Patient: sex F, age 51
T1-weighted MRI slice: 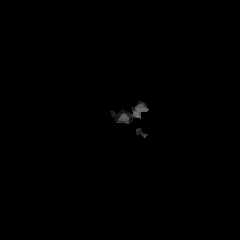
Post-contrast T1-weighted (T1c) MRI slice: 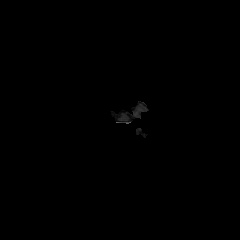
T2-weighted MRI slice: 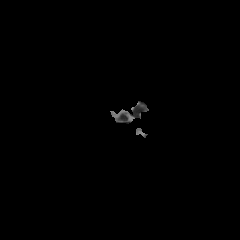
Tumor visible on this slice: no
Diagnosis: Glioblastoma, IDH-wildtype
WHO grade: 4